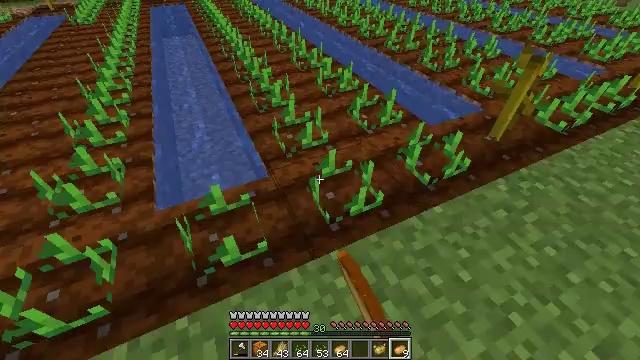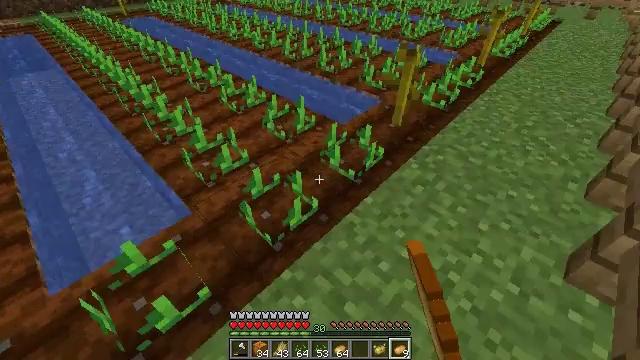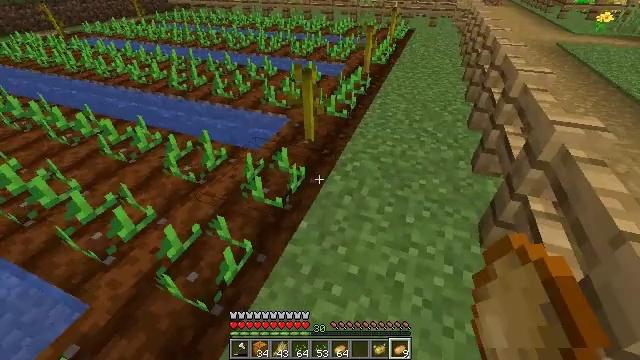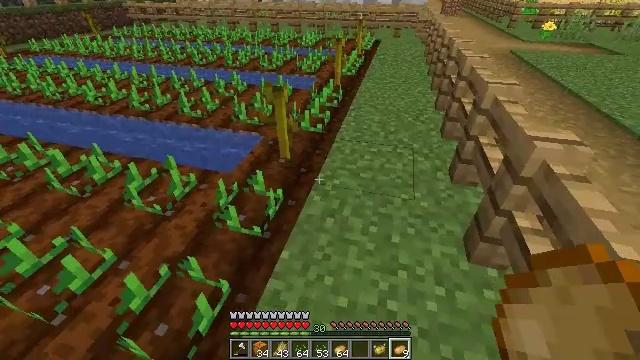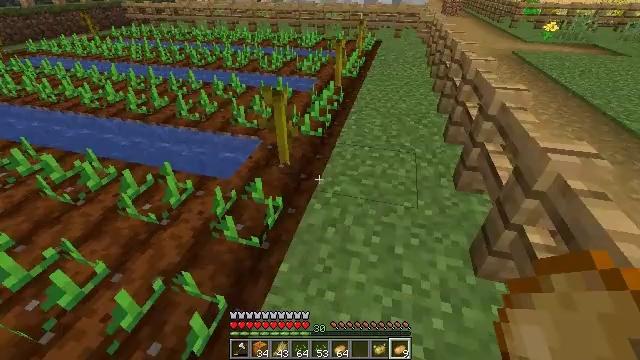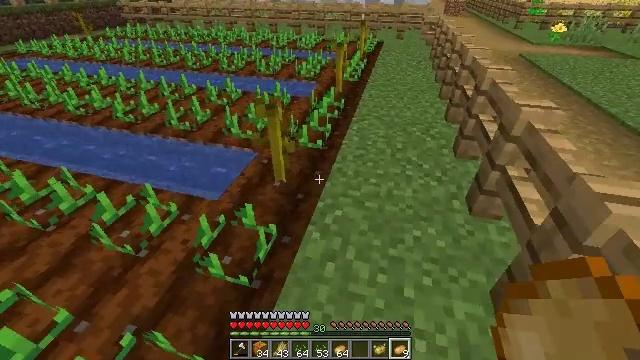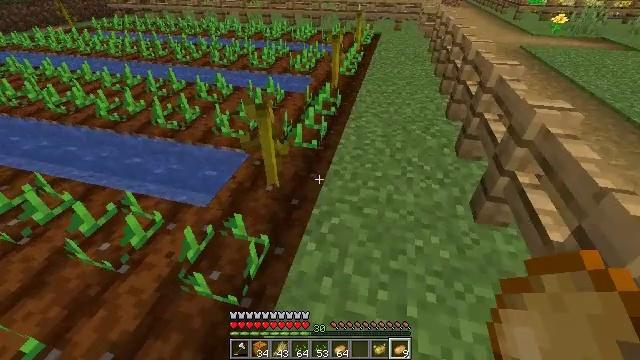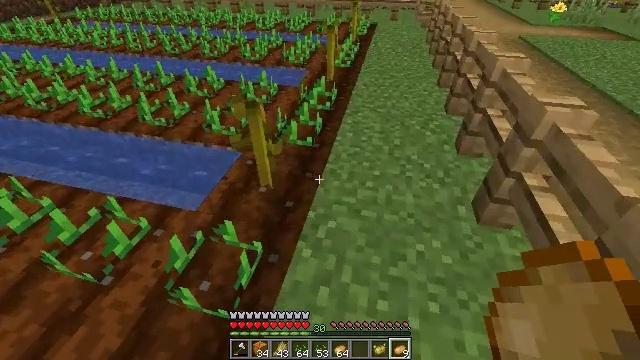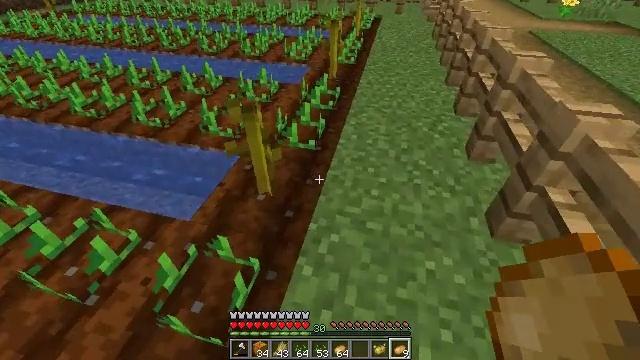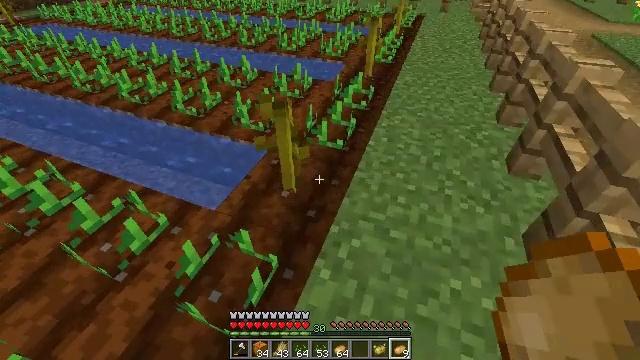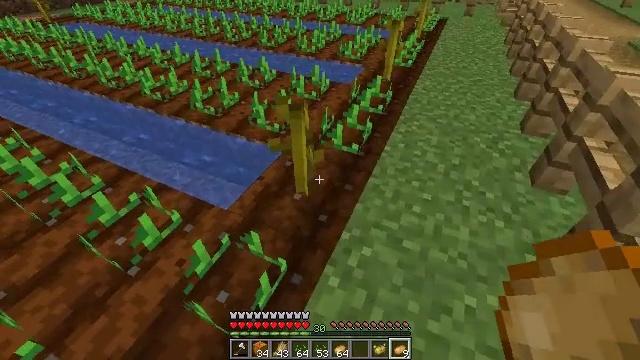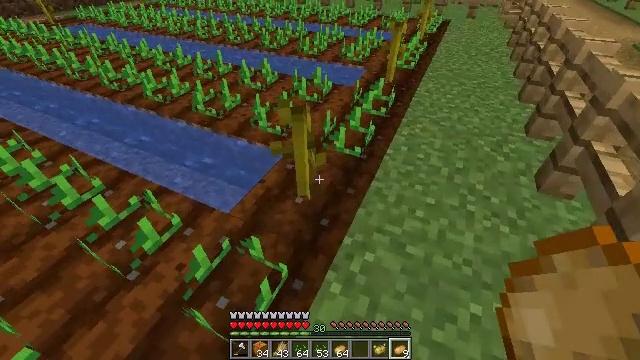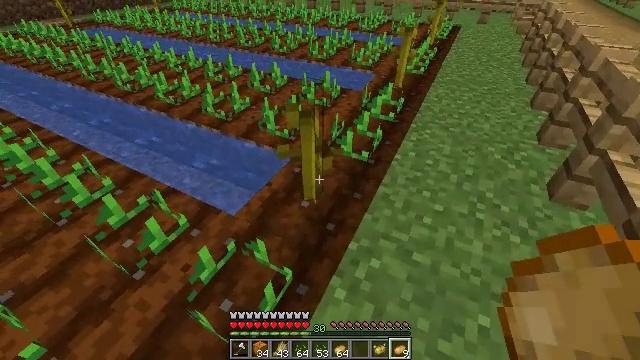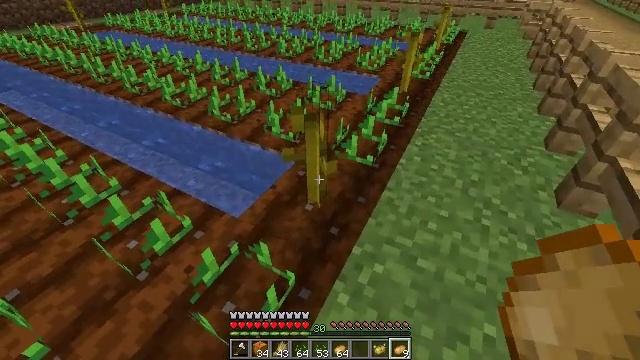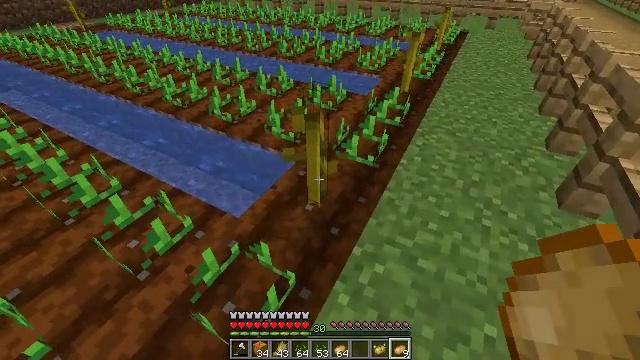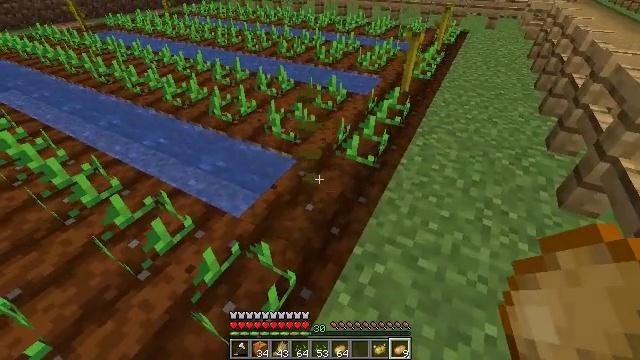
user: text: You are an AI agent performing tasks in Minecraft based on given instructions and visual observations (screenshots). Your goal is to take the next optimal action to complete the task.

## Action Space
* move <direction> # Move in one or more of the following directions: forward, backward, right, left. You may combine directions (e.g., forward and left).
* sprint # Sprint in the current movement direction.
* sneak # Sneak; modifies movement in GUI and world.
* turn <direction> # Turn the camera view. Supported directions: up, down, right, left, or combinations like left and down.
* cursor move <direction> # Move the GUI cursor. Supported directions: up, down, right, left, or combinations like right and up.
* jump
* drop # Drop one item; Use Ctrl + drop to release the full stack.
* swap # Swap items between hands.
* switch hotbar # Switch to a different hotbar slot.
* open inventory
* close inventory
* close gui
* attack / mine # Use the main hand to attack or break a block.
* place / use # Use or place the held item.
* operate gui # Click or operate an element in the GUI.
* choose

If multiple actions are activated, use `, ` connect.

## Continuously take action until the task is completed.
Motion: motion action
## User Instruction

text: Collect the pumpkin stem for seeds.
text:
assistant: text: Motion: move forward, turn right and up
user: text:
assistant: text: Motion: move forward, turn right and up
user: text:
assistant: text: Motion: move forward, turn right and up
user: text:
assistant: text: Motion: move forward
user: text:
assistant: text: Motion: move forward
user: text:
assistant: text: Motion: move forward, turn down
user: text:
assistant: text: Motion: move forward, turn right and down
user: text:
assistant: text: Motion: turn down
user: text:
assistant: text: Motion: turn left
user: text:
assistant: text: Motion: turn left
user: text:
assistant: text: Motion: no_op
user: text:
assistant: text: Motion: turn left
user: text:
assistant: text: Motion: turn left
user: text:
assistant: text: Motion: no_op
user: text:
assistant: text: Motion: attack / mine
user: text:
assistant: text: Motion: attack / mine
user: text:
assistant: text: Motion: move forward
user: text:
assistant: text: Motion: move forward
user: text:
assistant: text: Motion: move forward, turn right
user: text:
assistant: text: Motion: no_op